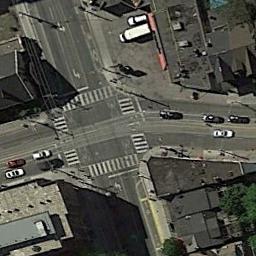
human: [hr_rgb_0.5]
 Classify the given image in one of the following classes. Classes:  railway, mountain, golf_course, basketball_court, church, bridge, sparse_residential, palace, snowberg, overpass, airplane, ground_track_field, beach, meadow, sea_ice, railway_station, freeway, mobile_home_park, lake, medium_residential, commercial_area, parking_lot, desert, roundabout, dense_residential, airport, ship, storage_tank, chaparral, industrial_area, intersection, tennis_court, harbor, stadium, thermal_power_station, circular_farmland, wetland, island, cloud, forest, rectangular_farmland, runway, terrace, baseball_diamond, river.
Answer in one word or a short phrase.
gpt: intersection